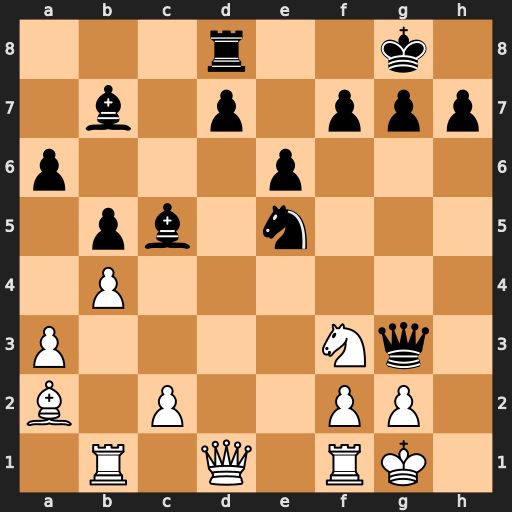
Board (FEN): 3r2k1/1b1p1ppp/p3p3/1pb1n3/1P6/P4Nq1/B1P2PP1/1R1Q1RK1
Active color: w
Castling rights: -
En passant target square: -
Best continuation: bxc5 Nxf3+ Qxf3 Qxf3 gxf3